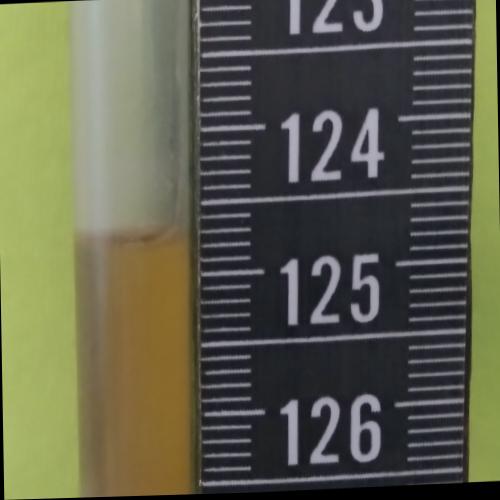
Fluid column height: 124.7 cm